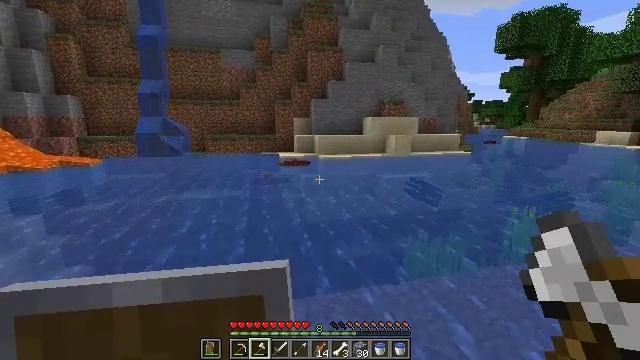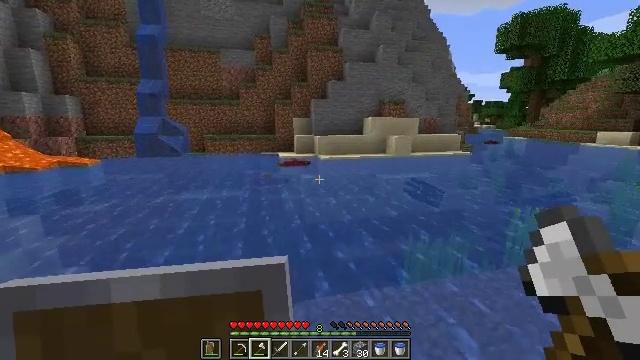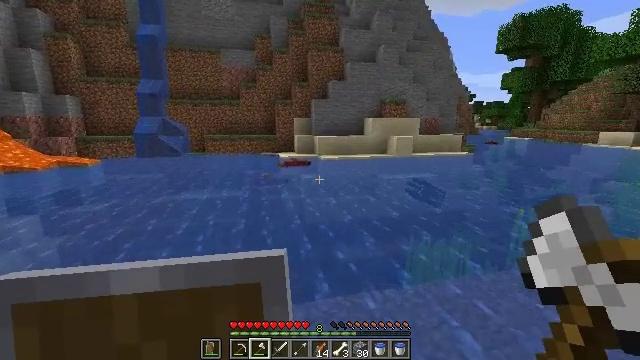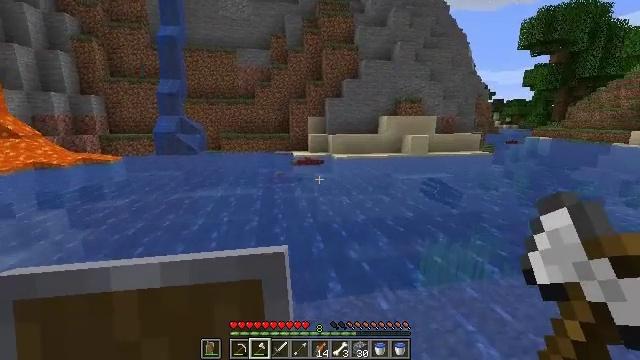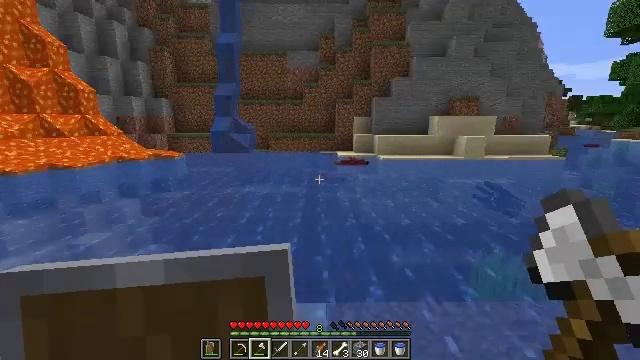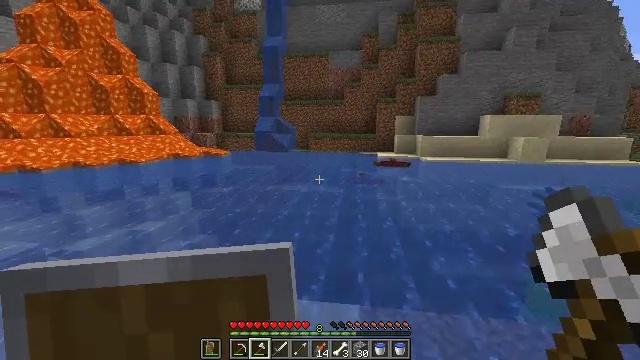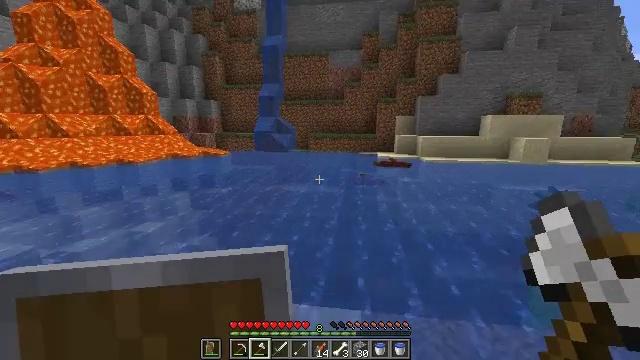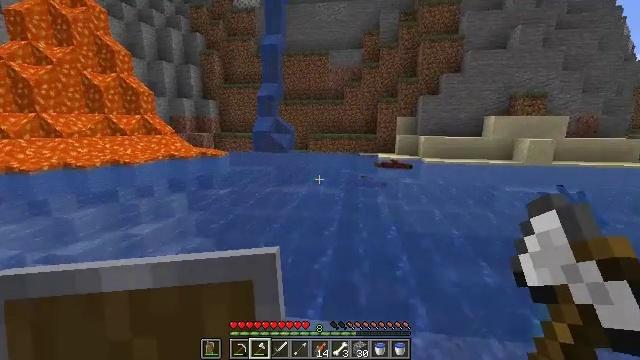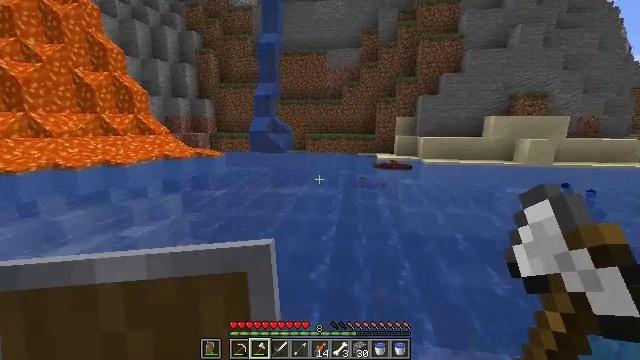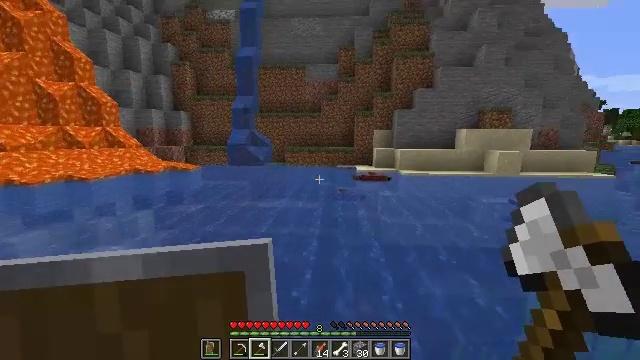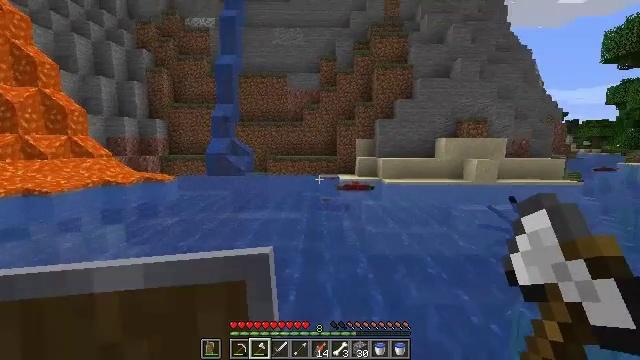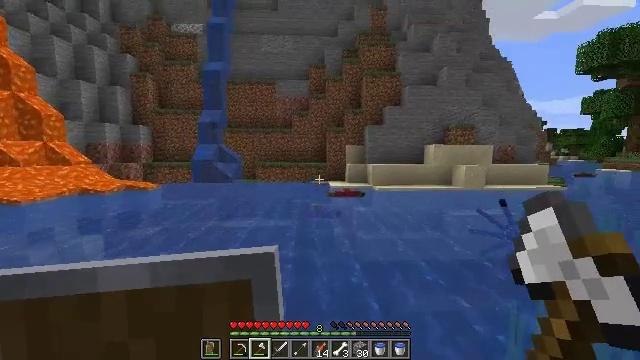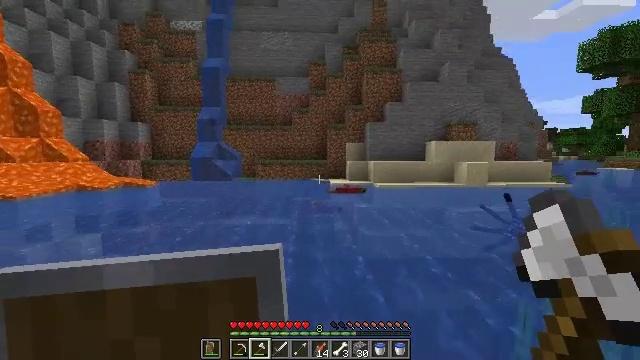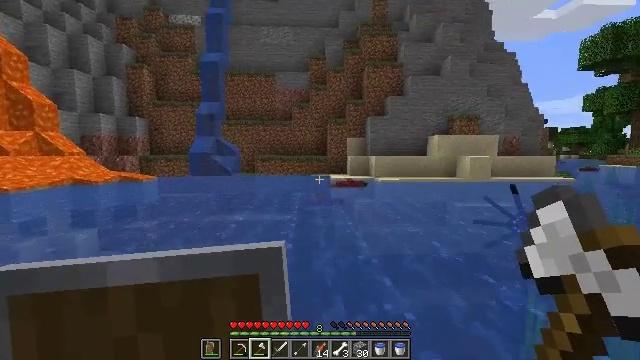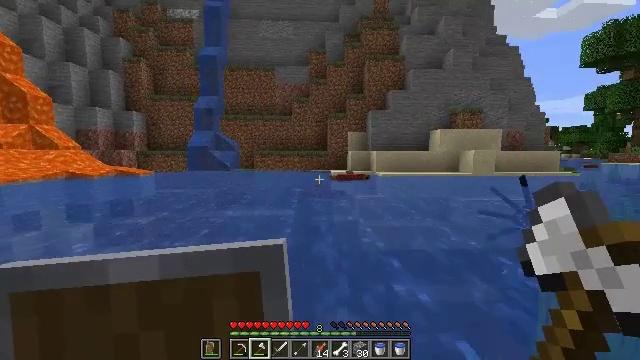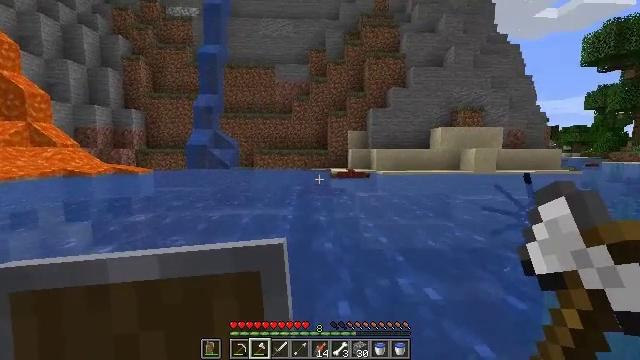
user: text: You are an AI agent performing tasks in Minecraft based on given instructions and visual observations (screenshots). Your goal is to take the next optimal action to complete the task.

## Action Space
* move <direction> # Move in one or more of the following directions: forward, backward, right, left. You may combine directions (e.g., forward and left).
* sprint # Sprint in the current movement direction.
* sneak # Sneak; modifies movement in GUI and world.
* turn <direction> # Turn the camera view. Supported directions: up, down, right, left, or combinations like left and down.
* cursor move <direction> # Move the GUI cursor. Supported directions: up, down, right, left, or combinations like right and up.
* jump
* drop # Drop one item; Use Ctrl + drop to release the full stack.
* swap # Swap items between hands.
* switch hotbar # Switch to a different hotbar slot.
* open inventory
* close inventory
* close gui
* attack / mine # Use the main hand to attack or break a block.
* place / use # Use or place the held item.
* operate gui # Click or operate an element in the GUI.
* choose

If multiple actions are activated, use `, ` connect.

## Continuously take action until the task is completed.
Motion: motion action
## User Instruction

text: Hunt a salmon.
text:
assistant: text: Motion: no_op
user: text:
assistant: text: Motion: no_op
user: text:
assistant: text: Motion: turn left
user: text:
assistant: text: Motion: turn left
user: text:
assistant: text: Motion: move forward, turn left
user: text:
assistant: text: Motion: move forward
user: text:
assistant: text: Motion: move forward
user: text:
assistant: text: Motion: move forward
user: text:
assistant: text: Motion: move forward, turn right and up
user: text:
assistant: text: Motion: move forward, turn right and up
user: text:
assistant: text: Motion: move forward, turn right and up
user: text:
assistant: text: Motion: move forward
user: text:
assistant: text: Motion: move forward
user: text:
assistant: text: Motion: move forward
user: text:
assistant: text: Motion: move forward
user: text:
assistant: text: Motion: move forward
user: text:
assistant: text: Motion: move forward, turn right and down
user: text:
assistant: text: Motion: move forward, turn down
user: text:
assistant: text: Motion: move forward
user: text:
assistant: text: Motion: move forward
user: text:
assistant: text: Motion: move forward
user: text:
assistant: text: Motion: move forward
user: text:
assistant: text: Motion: move forward
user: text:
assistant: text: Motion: move forward
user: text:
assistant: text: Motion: move forward
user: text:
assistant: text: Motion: move forward
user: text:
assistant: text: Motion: move forward
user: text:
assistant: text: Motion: move forward
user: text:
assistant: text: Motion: move forward
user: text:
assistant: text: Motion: move forward